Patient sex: F
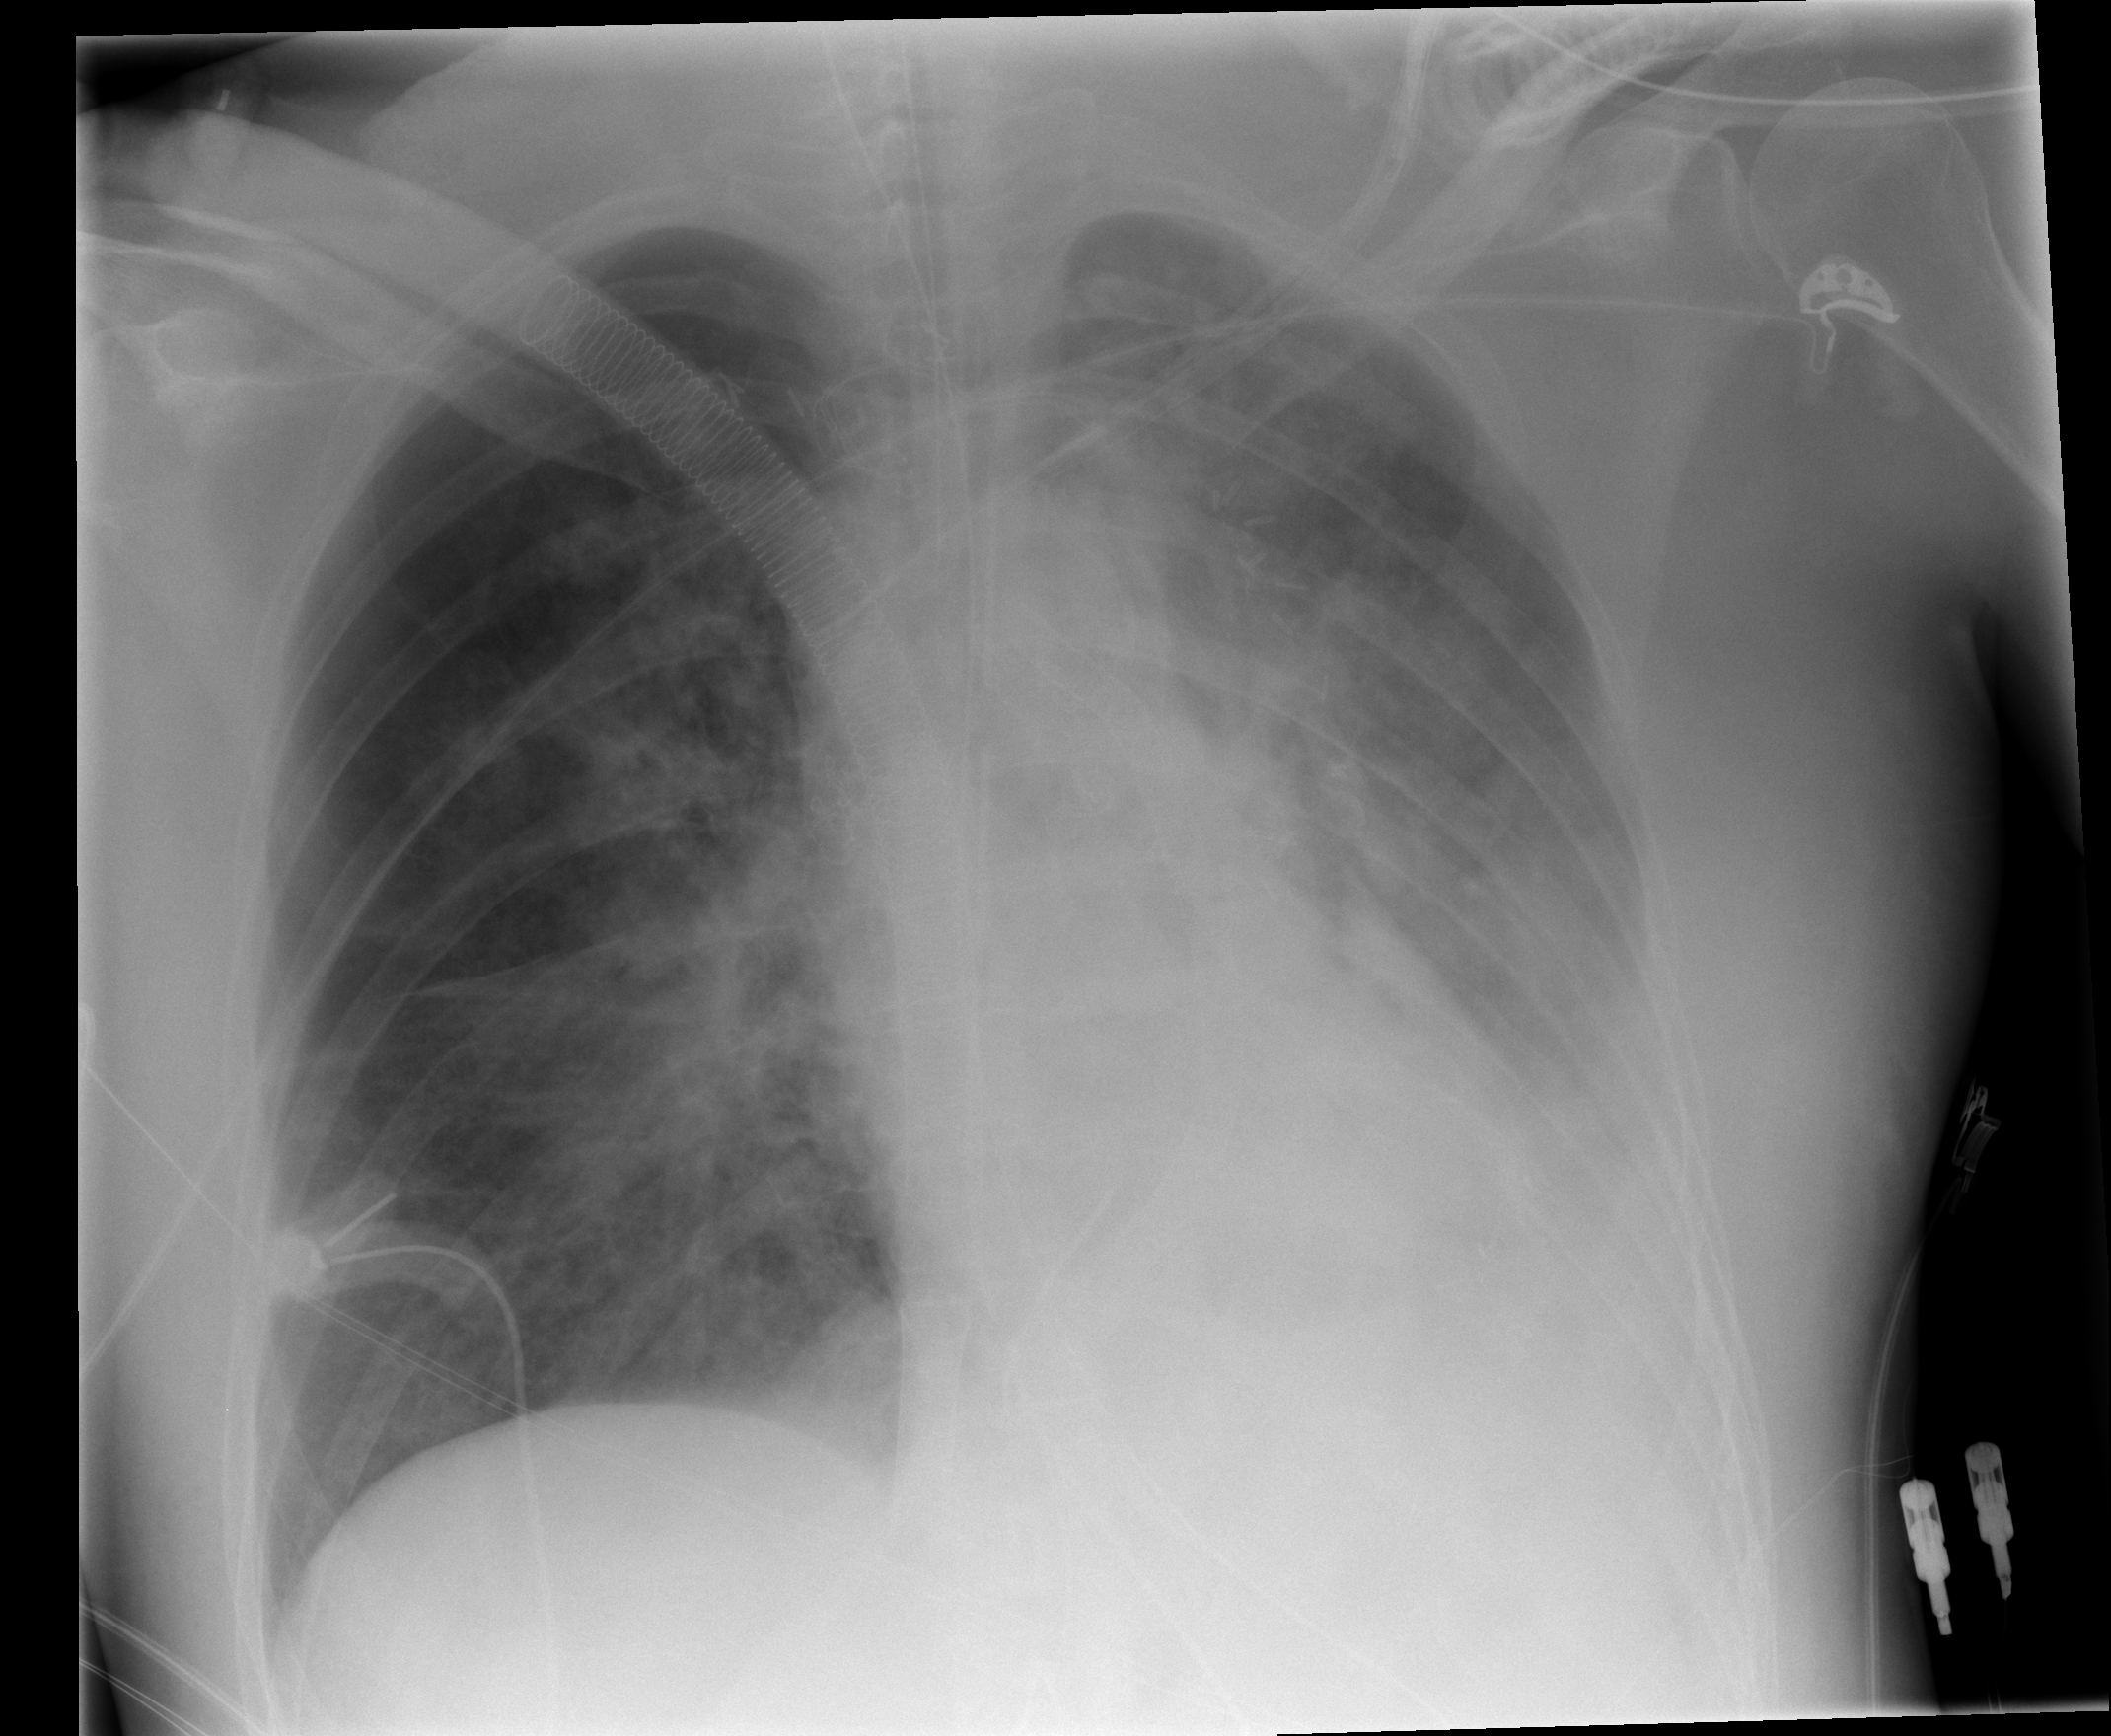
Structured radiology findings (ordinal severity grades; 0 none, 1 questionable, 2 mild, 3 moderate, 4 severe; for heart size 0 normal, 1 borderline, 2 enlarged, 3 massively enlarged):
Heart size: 0
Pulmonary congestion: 3
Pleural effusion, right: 0
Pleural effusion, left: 2
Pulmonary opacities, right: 3
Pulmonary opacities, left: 3
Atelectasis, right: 2
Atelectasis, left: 2